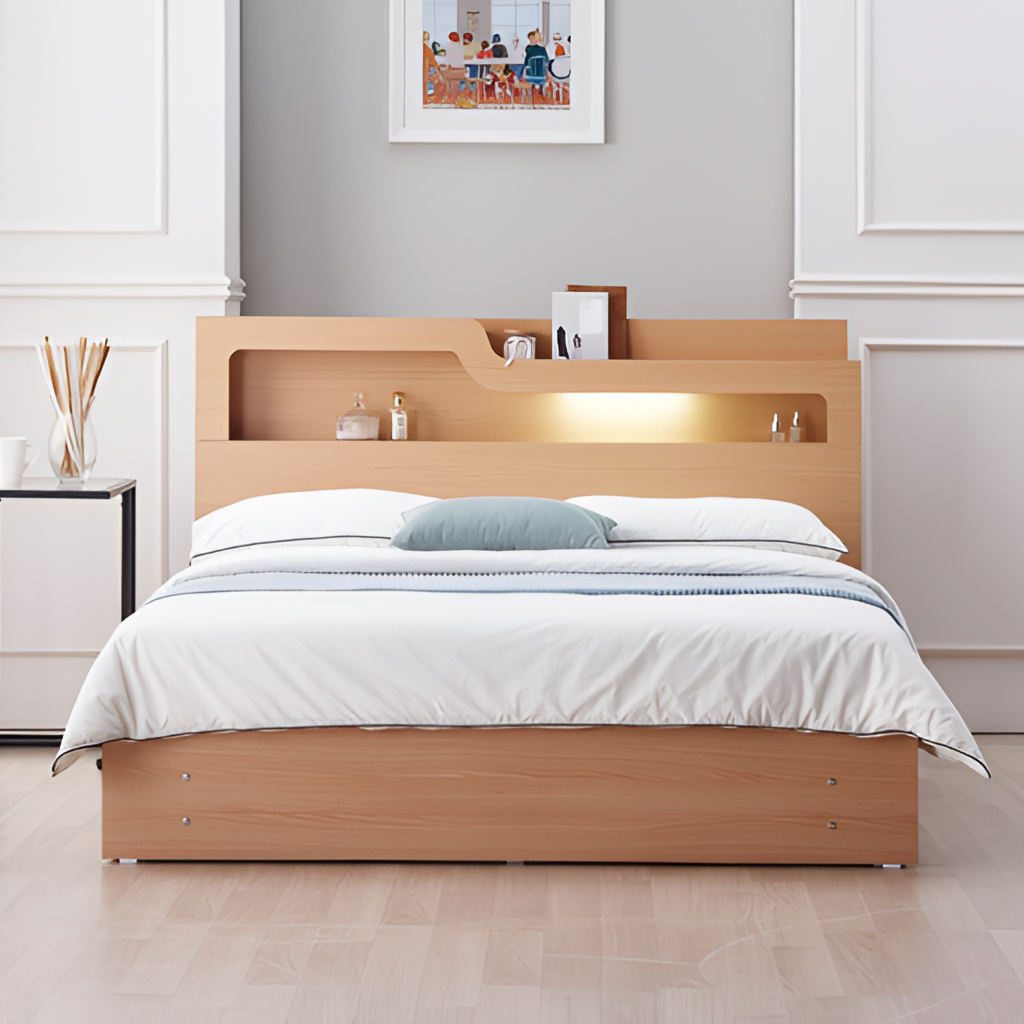
bedroom, wood backlit headboard bed, wood flooring, with plank pattern, modern, gray and white panel wallpaper, with vertical two tone pattern